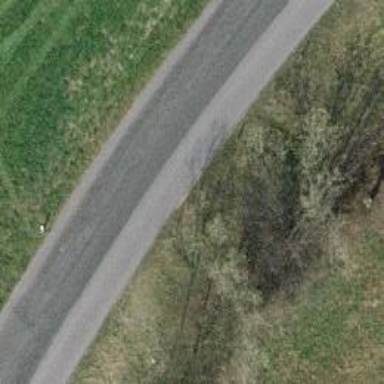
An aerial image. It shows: Bus stop along the road.